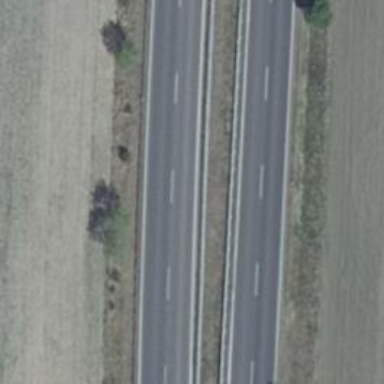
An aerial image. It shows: Asphalt road classified as primary highway.